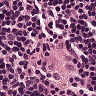
Metastatic tissue present: no